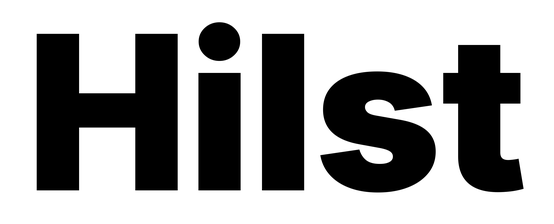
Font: Inter_Black